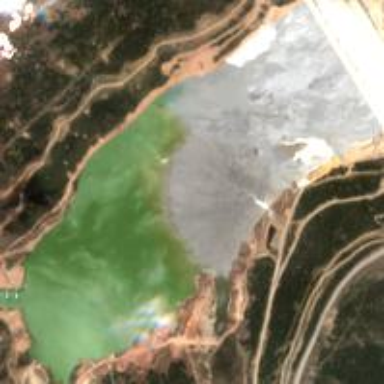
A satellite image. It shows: Tailings reservoir containing water.